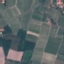
Label: PermanentCrop